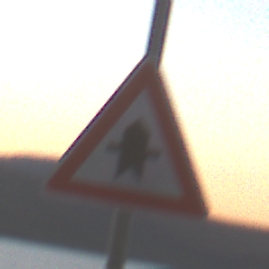
Verkehrszeichen: Vorfahrt
Umgebung: Outdoor, RoadRail
Tageszeit: SunriseSunset
Wetter: PartlyCloudy
Licht: Natural
Jahreszeit: NotSpecified
Kontrast: LowContrast